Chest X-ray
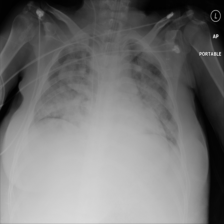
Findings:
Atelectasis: negative
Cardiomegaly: negative
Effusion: negative
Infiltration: negative
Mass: negative
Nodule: negative
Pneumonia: negative
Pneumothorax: negative
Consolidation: negative
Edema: negative
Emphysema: negative
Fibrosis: negative
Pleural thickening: negative
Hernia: negative